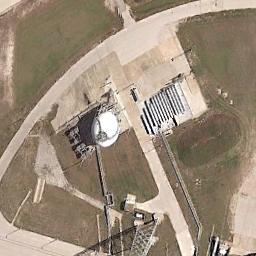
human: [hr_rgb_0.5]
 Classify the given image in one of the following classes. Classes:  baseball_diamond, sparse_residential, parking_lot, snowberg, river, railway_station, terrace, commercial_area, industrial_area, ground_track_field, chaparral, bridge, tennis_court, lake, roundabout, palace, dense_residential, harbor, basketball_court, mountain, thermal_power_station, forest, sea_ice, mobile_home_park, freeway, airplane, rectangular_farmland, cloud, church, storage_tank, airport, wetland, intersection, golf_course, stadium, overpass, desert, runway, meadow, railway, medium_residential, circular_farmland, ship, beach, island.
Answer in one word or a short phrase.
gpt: storage_tank